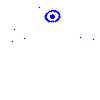
Particle: electron